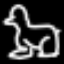
Label: frog